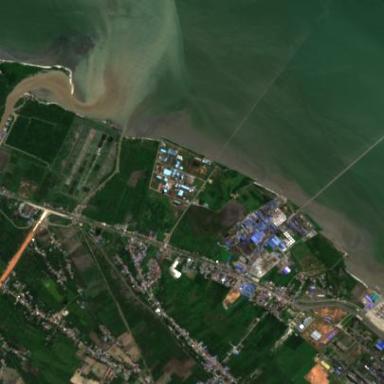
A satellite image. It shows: Industrial area designated as port.